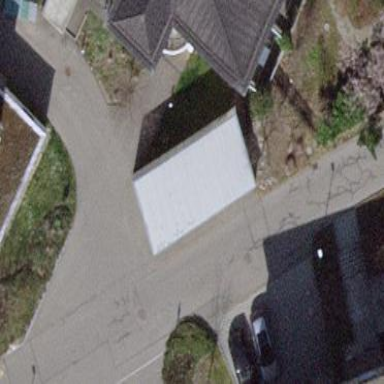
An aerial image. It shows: Shed.